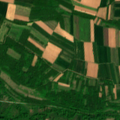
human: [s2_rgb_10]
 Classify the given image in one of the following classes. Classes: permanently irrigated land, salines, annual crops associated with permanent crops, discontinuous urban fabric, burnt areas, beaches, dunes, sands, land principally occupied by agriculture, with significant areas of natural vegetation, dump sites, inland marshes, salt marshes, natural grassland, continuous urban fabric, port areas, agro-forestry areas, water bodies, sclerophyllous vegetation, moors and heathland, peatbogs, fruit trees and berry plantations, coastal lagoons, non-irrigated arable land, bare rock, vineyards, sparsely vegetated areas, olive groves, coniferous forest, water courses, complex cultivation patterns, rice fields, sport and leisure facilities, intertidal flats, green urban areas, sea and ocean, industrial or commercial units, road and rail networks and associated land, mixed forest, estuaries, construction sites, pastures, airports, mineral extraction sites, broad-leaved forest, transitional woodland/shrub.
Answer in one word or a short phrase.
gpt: non-irrigated arable land, land principally occupied by agriculture, with significant areas of natural vegetation, broad-leaved forest, transitional woodland/shrub